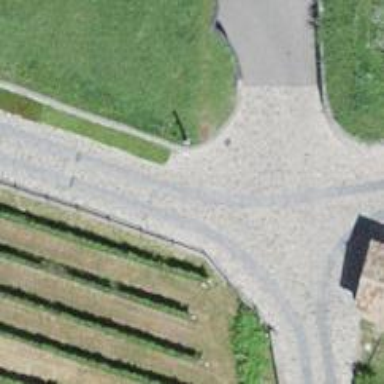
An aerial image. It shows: Residential road with cobblestone surface.